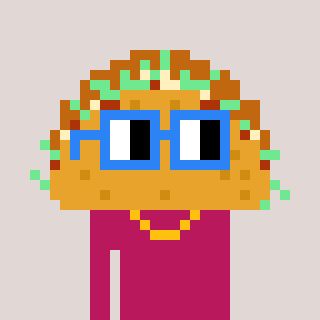
a pixel art character with square blue glasses, a taco-shaped head and a darkpink-colored body on a warm background